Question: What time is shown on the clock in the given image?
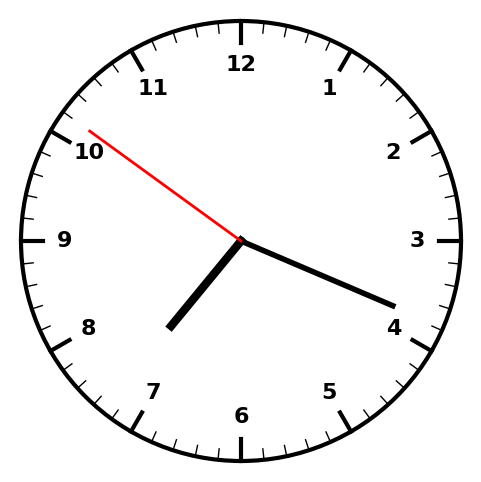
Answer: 07:18:51